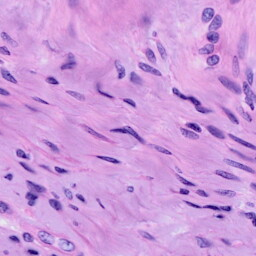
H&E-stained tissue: Cervix